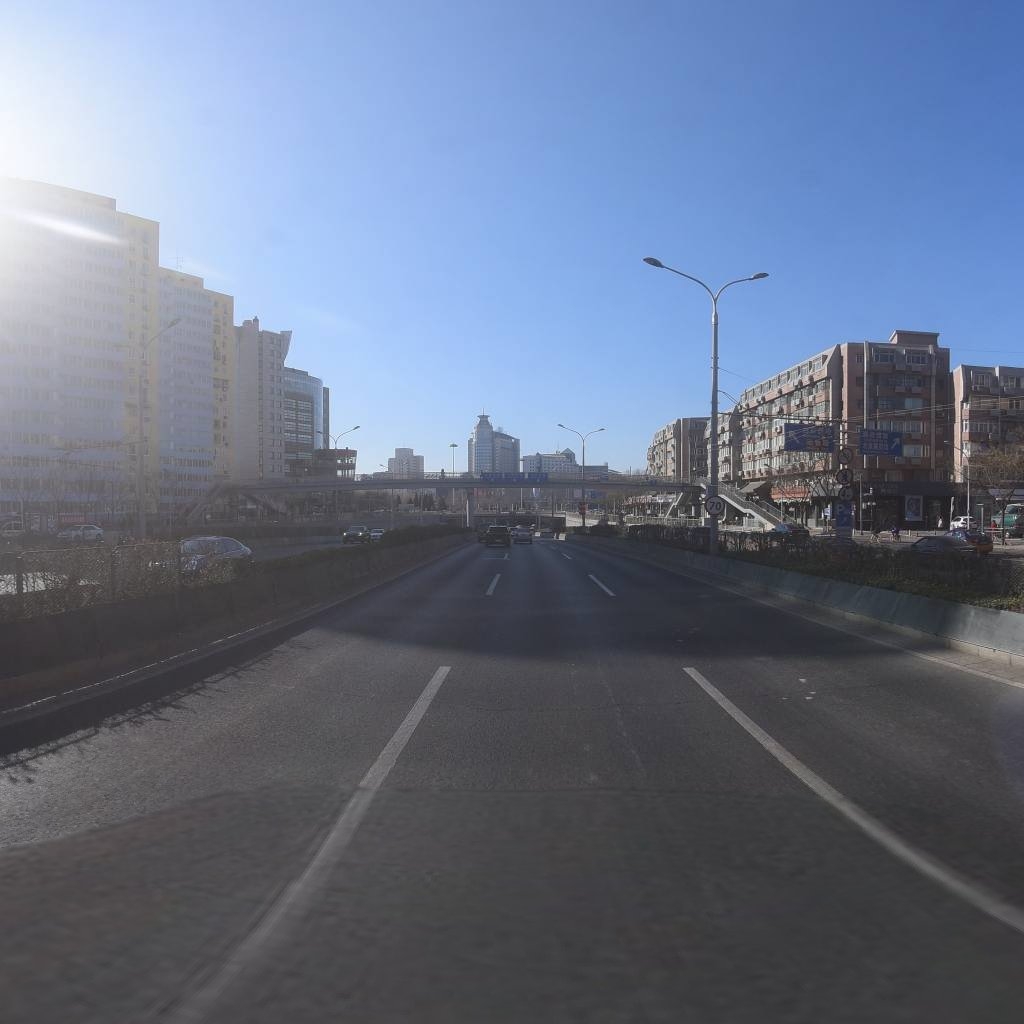
Region: Xicheng
Road damage annotations: transverse crack